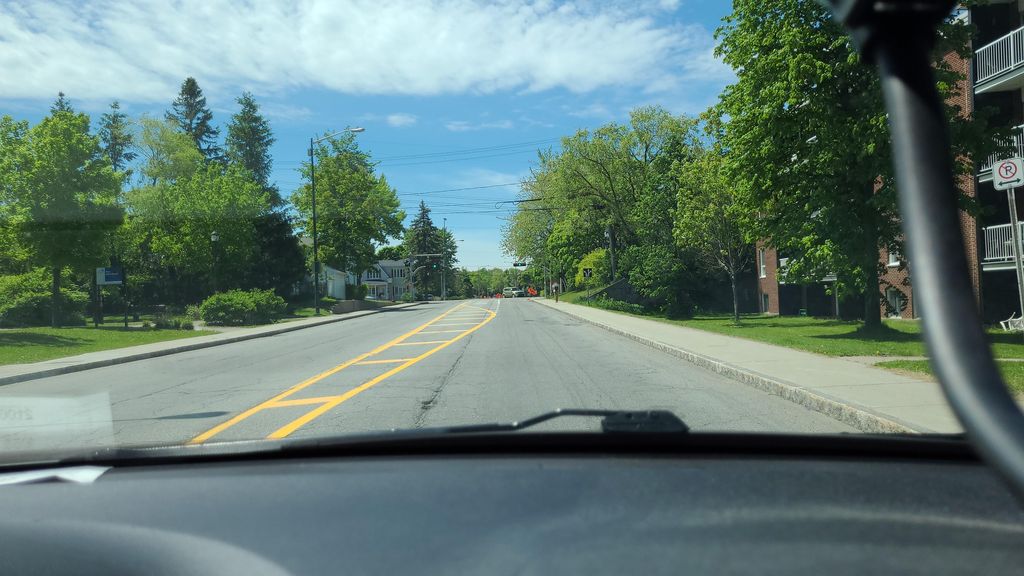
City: quebec_city